Here is the wavelet time-frequency representation (scalogram) of a rolling-element bearing's vibration measurement. Diagnose the bearing from this image, choosing from: normal, inner_race, outer_race, ball.
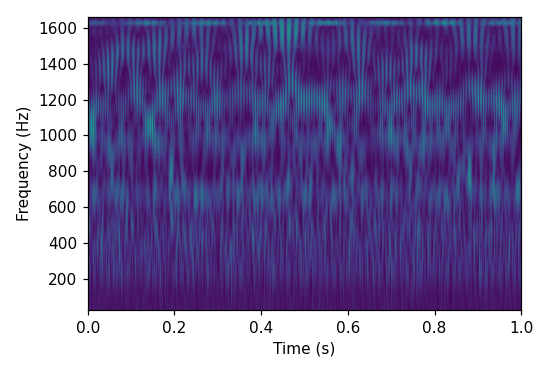
Answer: outer_race